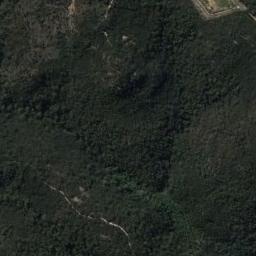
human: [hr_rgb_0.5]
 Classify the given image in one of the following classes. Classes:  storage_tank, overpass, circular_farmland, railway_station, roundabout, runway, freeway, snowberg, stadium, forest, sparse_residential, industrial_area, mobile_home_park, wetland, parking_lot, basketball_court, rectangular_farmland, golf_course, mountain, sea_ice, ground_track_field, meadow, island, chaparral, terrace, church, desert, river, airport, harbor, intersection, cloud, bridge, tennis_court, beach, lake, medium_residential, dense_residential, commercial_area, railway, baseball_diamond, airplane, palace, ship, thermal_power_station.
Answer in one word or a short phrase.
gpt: forest